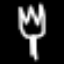
Label: fork